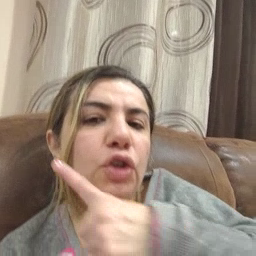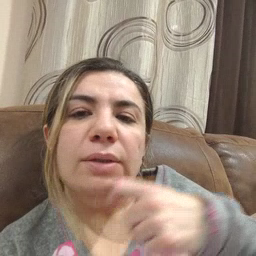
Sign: dry